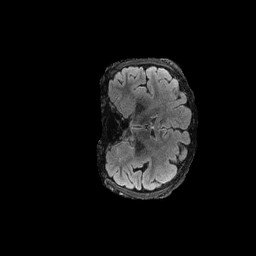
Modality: FLAIR
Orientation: coronal
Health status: ill
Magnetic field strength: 3 T